Interaction volume radius: 5 \u00c5
Interaction volume height: 30 \u00c5
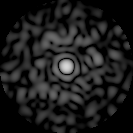
Disorder parameter: 0.83